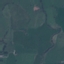
Land use / land cover class: Pasture